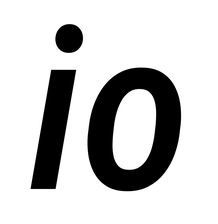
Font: Roboto-Italic_Condensed_Medium_Italic